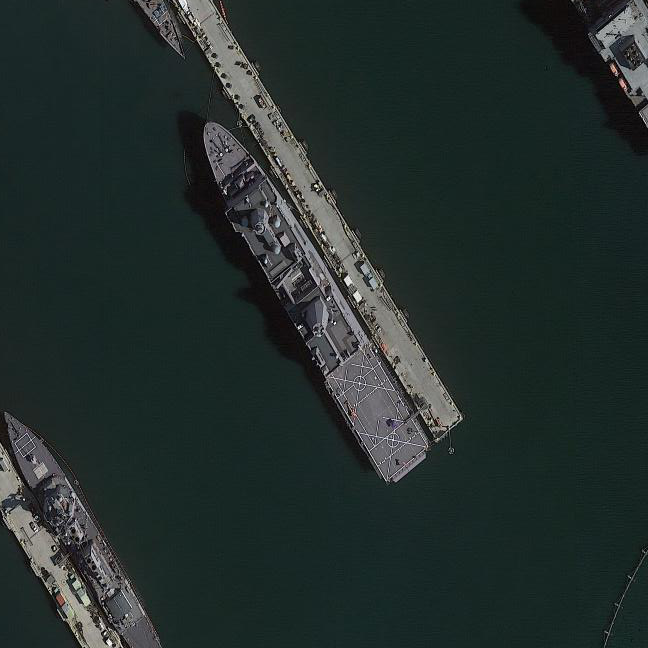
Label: combat